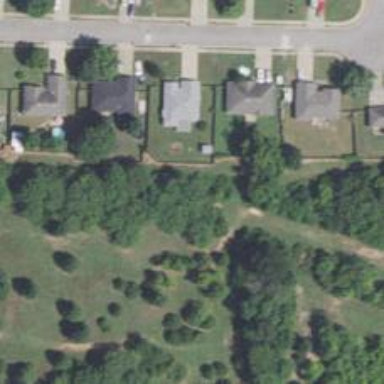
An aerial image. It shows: Disc golf tee area.